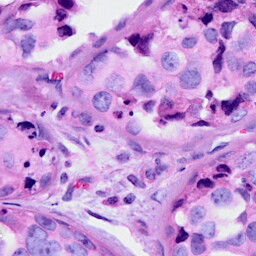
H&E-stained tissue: Breast